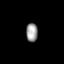
Tissue: skin
Cell type: Others
Senescence score: 0.7546
Nuclear area (px): 214
Mean DAPI intensity: 155.229